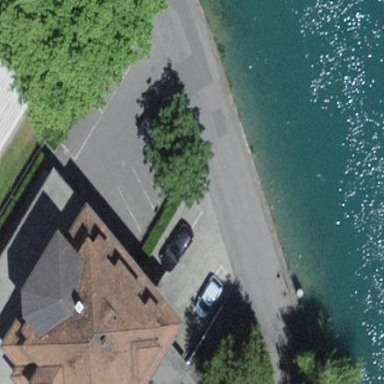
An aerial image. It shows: Parking available on the street side.